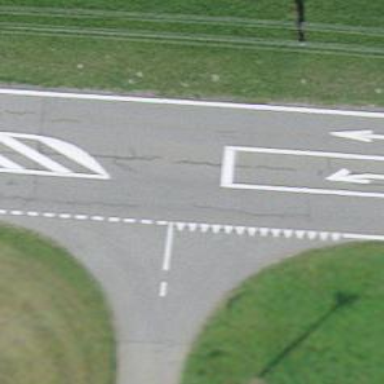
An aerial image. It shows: Unclassified road with asphalt surface.